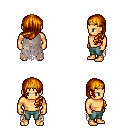
a pixel art fantasy rpg character, male body template, human, tanned skin, gray tattered cape, teal pants, dark blonde left-swept hairstyle, gold tiara, four views (front, back, left, right), 2x2 character sprite sheet, small pixel art, hard edges, no anti-aliasing